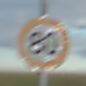
Verkehrszeichen: Geschwindigkeit80
Umgebung: Outdoor, RoadRail
Tageszeit: SunriseSunset
Wetter: PartlyCloudy
Licht: Natural
Jahreszeit: NotSpecified
Kontrast: MediumContrast